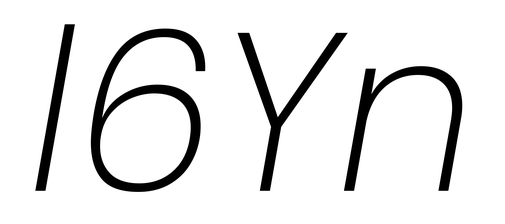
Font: Poppins-ExtraLightItalic